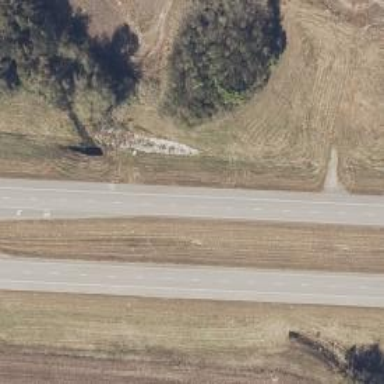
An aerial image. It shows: Asphalt road designated as trunk highway.